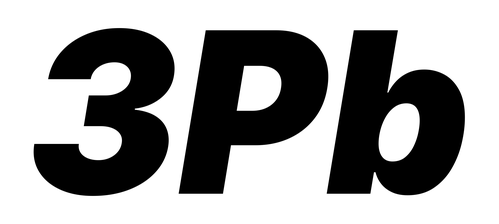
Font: Inter-Italic_Black_Italic